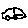
Label: car